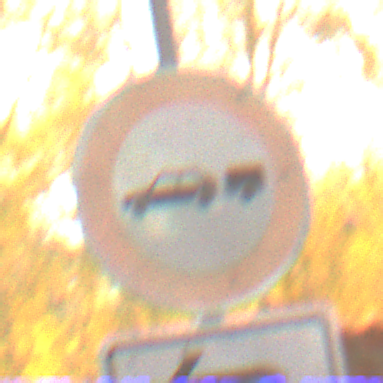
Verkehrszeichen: VerbotPersonenkraftwagenMitAnhaenger
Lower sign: RichtungsangabeDurchPfeile2
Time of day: SunriseSunset
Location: Roofed (Suburban)
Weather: Clear
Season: NotSpecified
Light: Natural